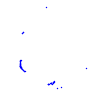
Particle: proton